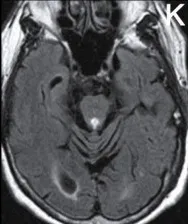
MRI at age 61 demonstrating severe atrophy of the cerebral hemispheres, cerebellum, and brainstem. FLAIR axial MRI, showing white matter signal hyperintensities.
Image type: radiology (mri)